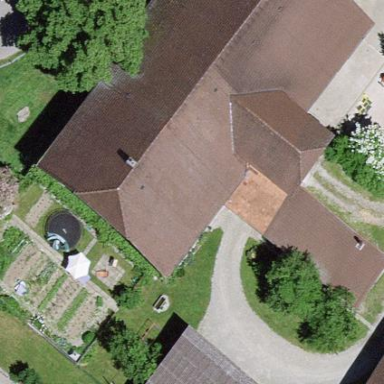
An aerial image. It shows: Farm building.